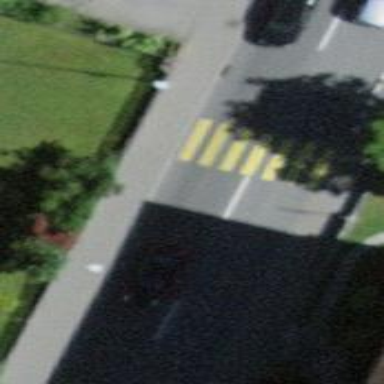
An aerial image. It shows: Zebra crossing on the road.